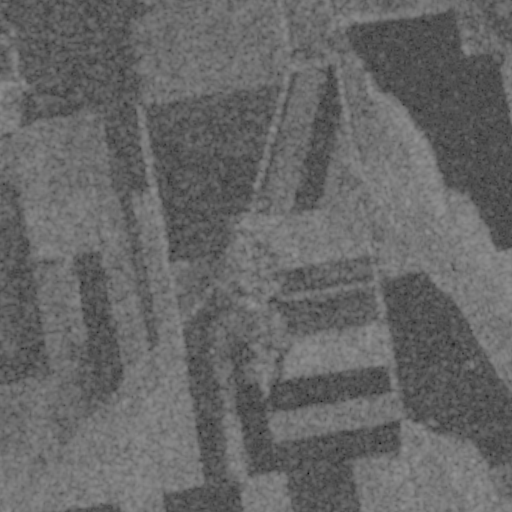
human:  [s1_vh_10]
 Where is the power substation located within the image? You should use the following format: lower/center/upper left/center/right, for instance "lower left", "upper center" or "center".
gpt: The power substation is located in the lower left of the image.
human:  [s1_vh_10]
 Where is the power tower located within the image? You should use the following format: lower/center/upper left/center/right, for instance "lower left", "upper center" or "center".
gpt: The power tower is located in the lower left of the image.
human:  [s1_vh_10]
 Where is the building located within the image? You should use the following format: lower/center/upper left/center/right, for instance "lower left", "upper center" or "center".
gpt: There is no building in the image.

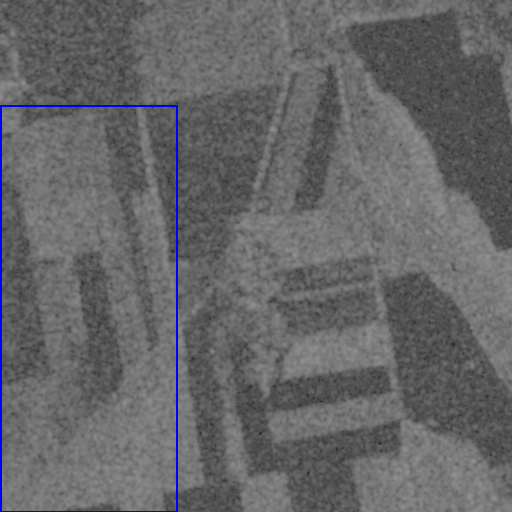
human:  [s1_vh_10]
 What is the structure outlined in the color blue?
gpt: The structure outlined in blue is a crop field.
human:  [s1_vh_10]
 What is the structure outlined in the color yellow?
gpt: There is no yellow outline.